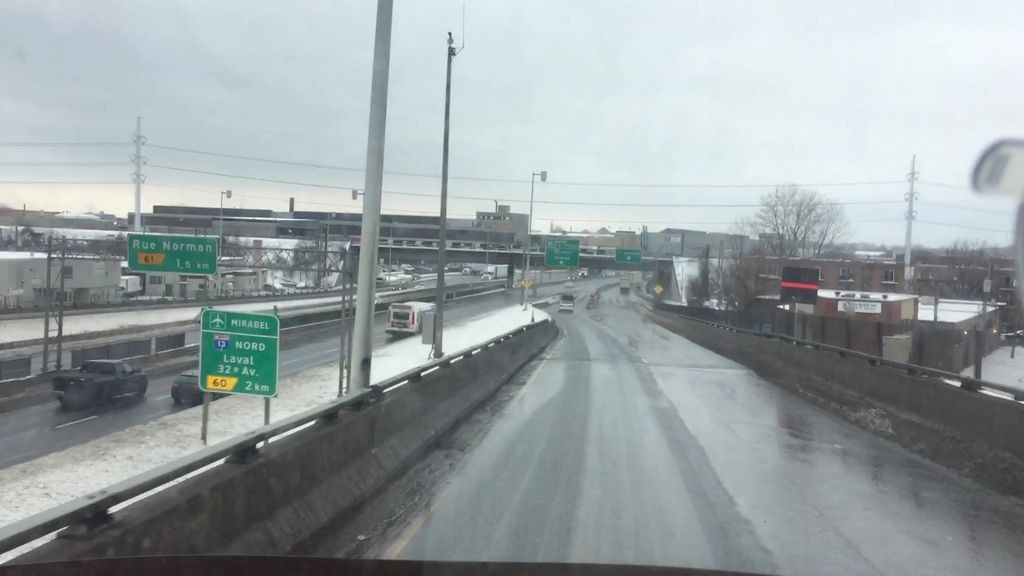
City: montreal